Aerial crown-view tile of a tropical tree (Barro Colorado Island, Panama), acquired 20250414:
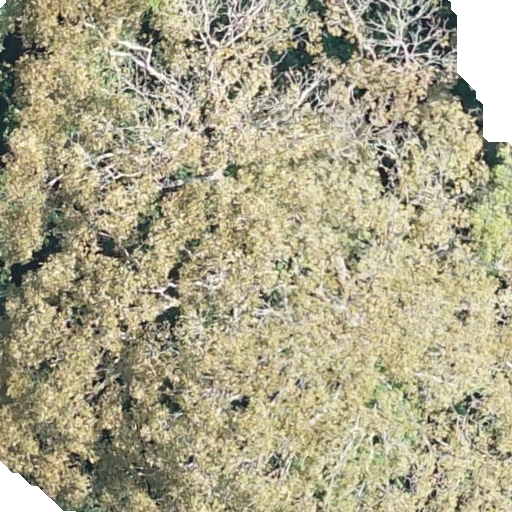
Species: Dipteryx oleifera
GBIF accepted scientific name: Dipteryx oleifera
Crown area: 504.009 m²